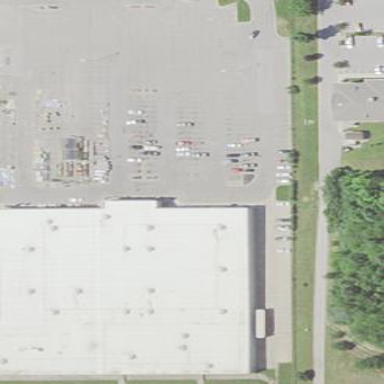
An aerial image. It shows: Retail country store with flat roof.